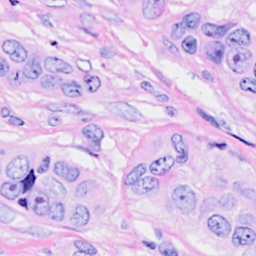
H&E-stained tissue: Breast